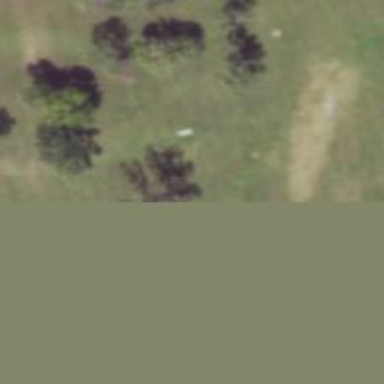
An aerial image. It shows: Disc golf hole.